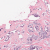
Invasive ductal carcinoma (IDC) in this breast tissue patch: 1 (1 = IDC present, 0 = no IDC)